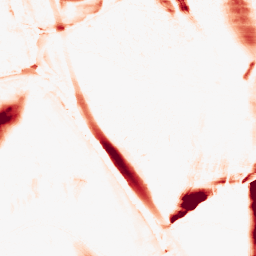
Category: morphological
Decomposition family: morphological_ellipse
Decomposition parameters: operation: opening
width: 10
height: 50
Upsampling method: cubic_mitchell
Upsampling parameters: scale: 8
Upsampling scale: 8